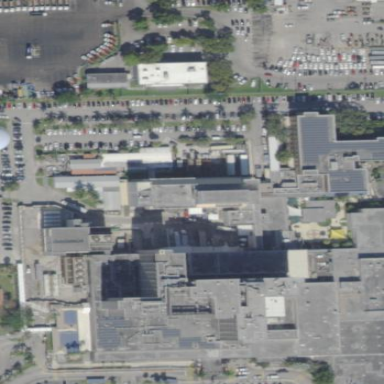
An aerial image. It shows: Hospital building.